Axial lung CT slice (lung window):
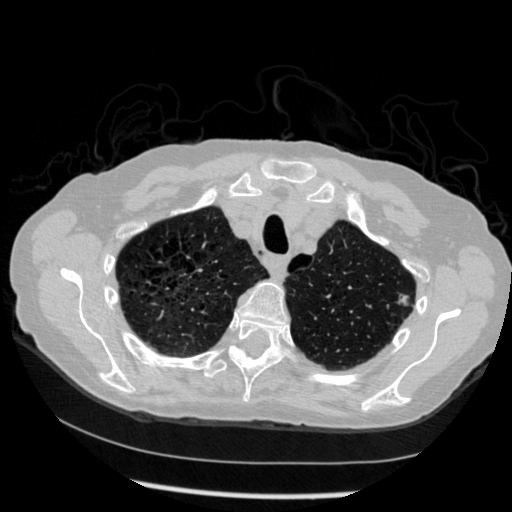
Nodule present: yes
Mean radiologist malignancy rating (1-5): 3